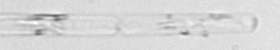
Label: Dactyliosolen_fragilissimus